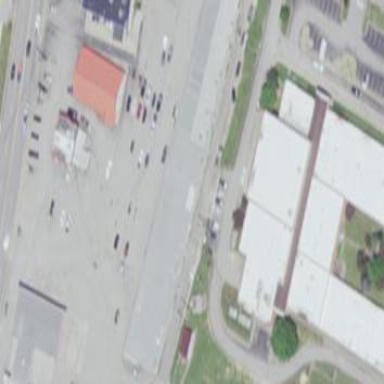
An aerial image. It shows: Mall building.